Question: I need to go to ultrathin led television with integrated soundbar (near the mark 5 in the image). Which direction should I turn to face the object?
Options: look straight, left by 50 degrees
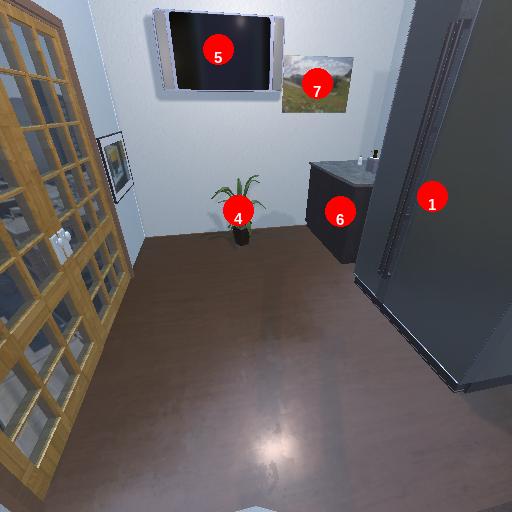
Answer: look straight